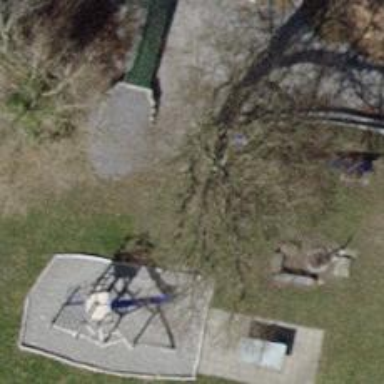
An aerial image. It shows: Playground area for leisure activities on the land.